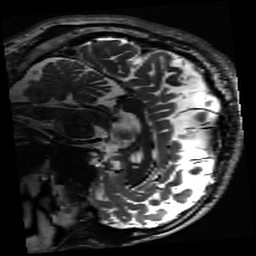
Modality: inplaneT2
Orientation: sagittal